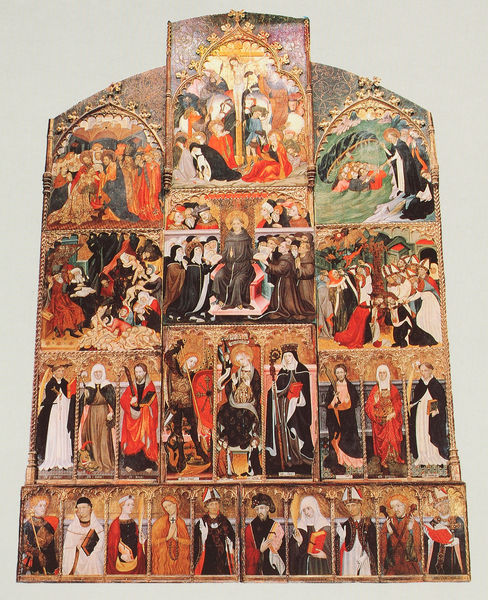
Titel: Altarbild des Konvents Santa Clara de Vic
Künstler: Lluis Borrassà
Institution: Vich (Vic), Museu Episcopal
Schlagwörter: feder, mann, weiß, frauen, grün, menschen, holz, schwarz, rot, bild, porträt, kirche, gold, wellen, bilder, bogen, lanze, bemalt, foto, schild, buch, kreuz, schwert, altar, heiligenschein, christus, jesus, kreuzigung, mönch, heilige, madonna, manschen, christi, tryptichon, andreaskreuz, triptychon, apostel, ahnentafel, altar bunr, frsauen